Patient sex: M
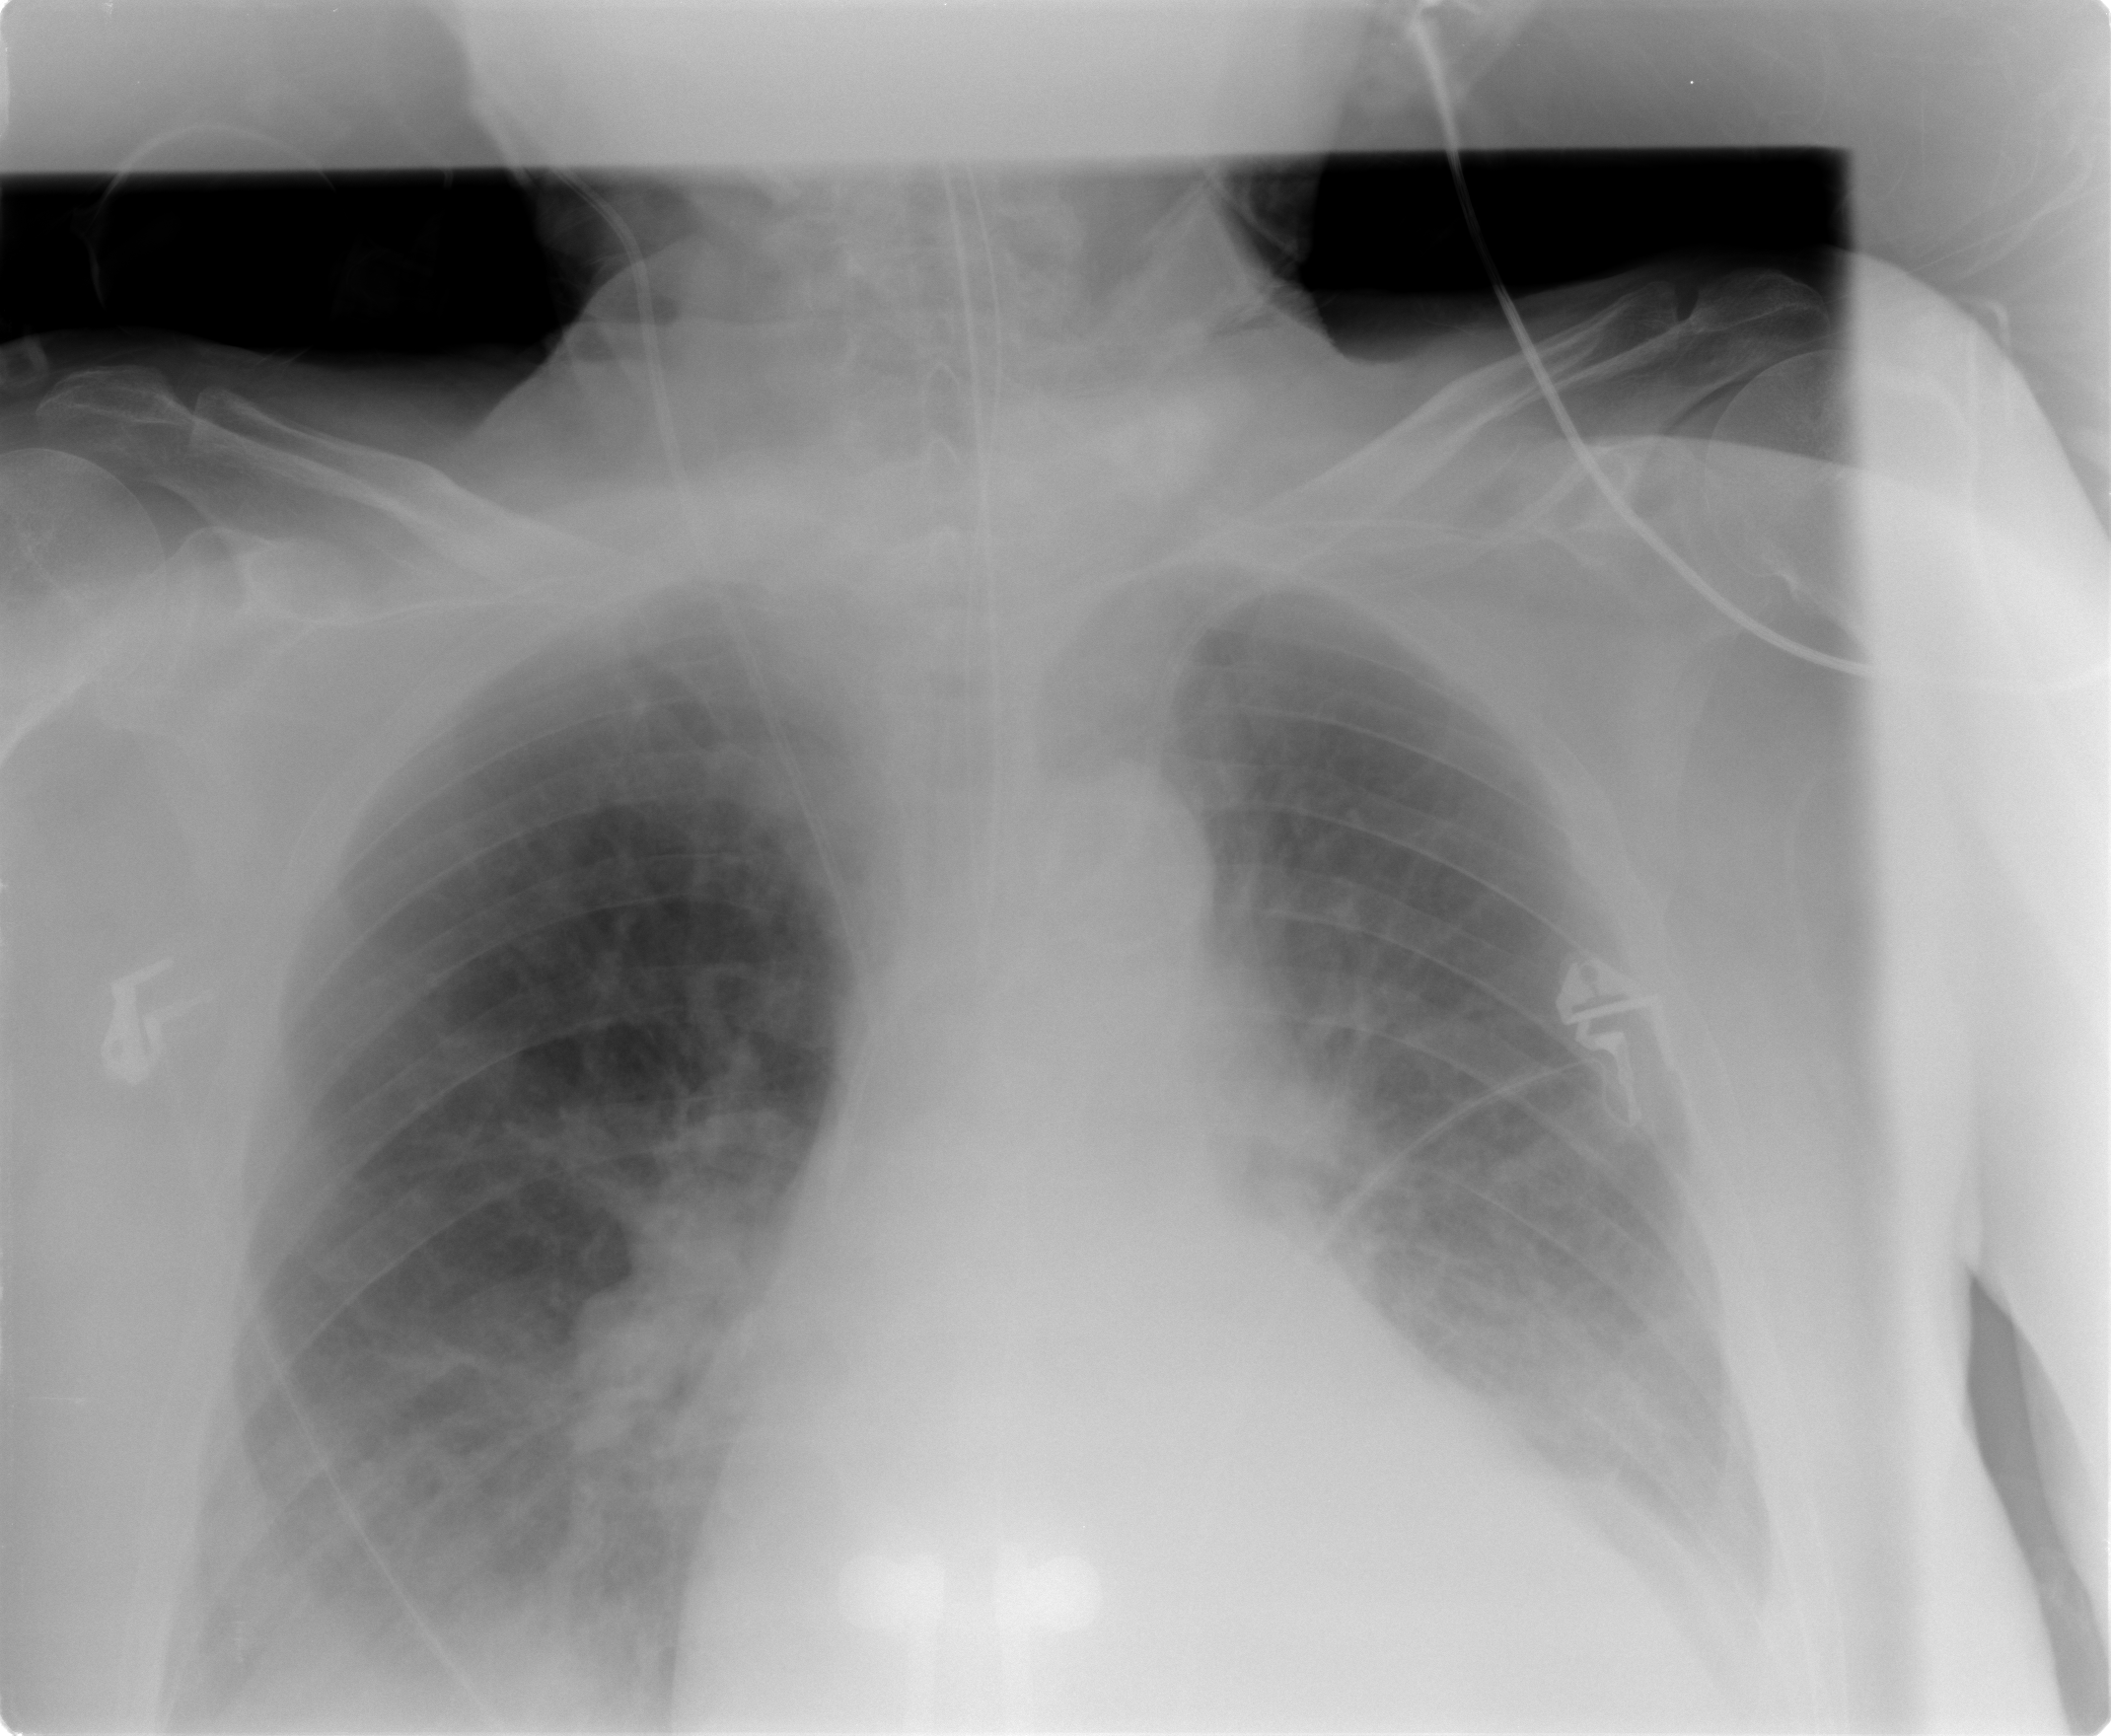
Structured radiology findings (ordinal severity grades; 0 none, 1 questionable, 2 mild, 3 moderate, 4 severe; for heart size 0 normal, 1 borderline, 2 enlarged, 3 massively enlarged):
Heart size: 3
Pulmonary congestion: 0
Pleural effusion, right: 2
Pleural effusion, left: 3
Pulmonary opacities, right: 0
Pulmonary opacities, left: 0
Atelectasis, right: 2
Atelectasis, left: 3